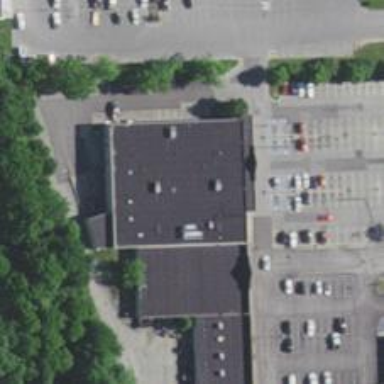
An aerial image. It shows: Supermarket.